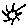
Label: sun